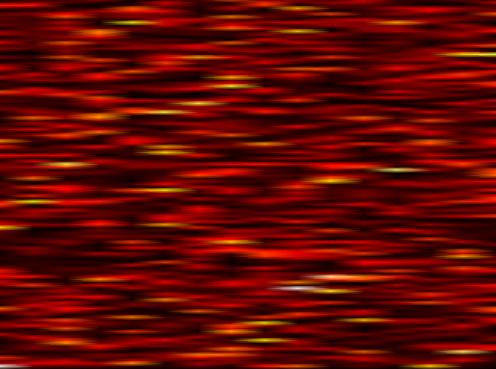
Label: UFMC